What's the difference between 2 images?
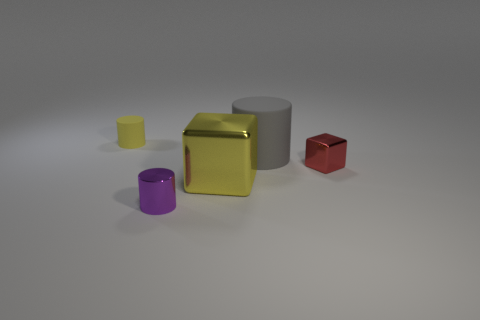
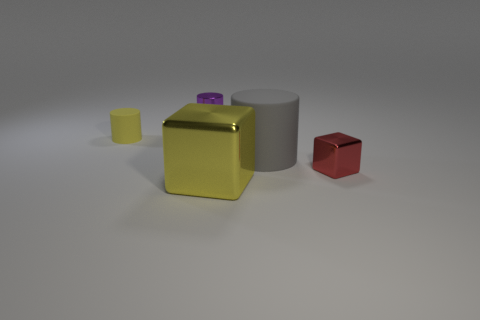
the purple cylinder is in a different location
the shiny cylinder moved
the small purple cylinder moved
the small purple cylinder is in a different location
the tiny purple shiny cylinder that is in front of the large gray matte cylinder is in a different location
the small purple metal cylinder that is in front of the large yellow shiny block changed its location
the small purple shiny cylinder on the left side of the gray matte cylinder changed its location